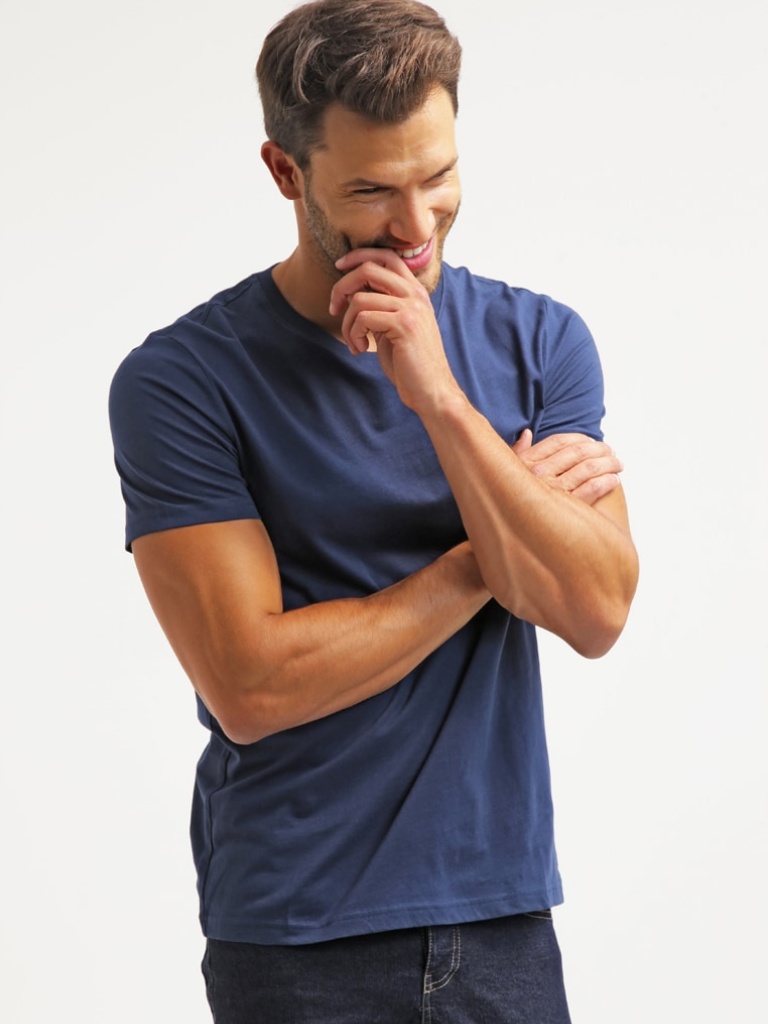
cotton tight short sleeve hip length Untucked crew t-shirt